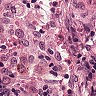
Metastatic tissue present: no